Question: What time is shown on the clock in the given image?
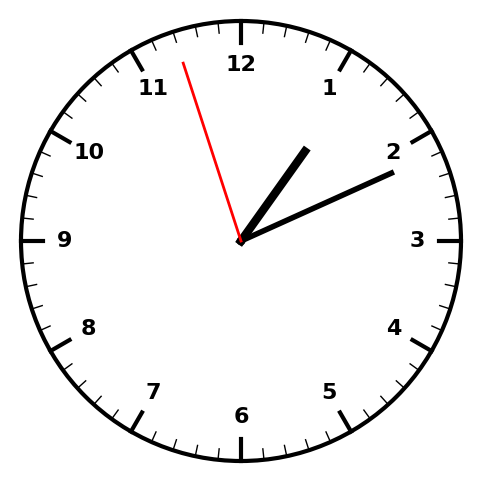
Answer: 01:10:57